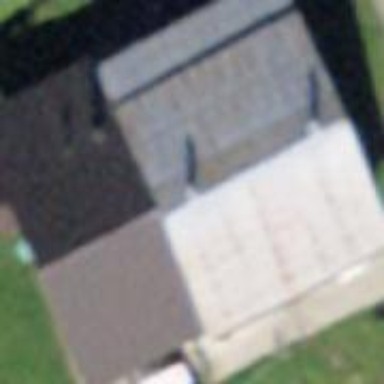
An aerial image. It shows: Farm building.